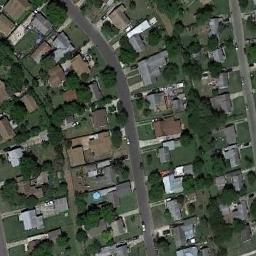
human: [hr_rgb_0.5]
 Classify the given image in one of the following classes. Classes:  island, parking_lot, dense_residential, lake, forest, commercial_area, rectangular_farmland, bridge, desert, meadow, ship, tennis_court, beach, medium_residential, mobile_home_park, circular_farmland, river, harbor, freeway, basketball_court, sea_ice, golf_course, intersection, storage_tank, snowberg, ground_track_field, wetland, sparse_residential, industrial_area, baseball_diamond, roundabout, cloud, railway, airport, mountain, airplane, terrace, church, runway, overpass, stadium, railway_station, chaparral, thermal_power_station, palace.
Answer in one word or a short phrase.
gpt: dense_residential